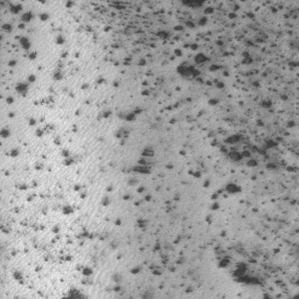
Label: frost